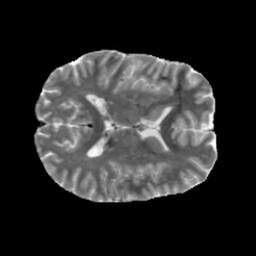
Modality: MD
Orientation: axial
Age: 25
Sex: female
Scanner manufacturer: siemens
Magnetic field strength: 6.98 T
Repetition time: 7.776 s
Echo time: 0.076 s